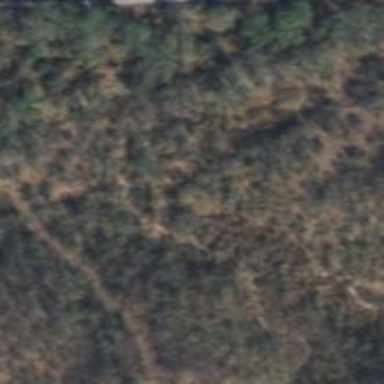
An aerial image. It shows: Path.